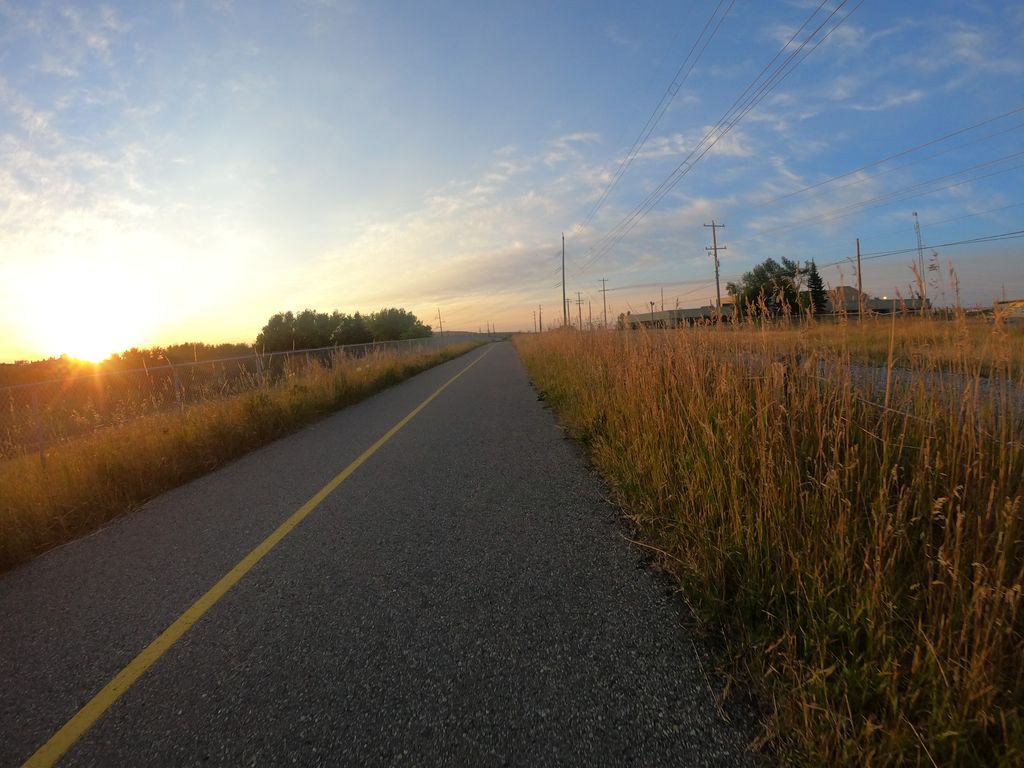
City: calgary